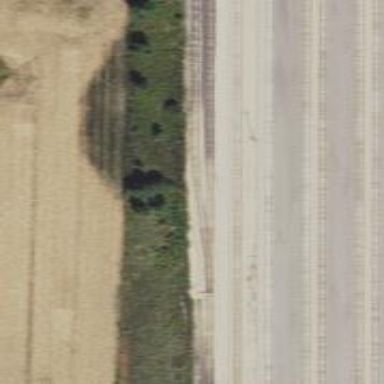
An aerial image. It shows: Railway siding for service.